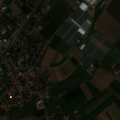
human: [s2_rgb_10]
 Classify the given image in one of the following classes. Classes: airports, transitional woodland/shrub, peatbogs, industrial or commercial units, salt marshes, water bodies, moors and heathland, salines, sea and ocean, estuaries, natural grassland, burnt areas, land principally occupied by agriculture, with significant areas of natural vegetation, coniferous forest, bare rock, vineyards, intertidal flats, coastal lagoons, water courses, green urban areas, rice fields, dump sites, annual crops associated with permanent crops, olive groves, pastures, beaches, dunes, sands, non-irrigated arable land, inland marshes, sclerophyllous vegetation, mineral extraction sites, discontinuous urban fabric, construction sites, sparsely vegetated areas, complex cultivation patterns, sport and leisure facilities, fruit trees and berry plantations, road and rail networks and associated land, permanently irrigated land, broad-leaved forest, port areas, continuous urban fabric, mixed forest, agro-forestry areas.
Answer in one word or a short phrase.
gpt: discontinuous urban fabric, industrial or commercial units, non-irrigated arable land